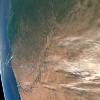
Label: land